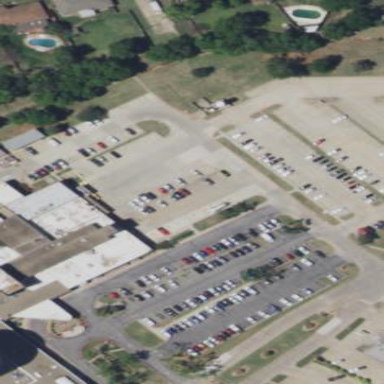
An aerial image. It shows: Parking area.